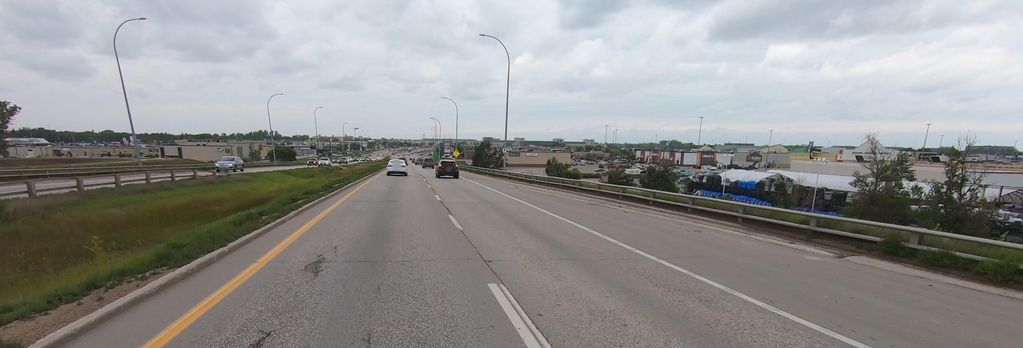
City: winnipeg